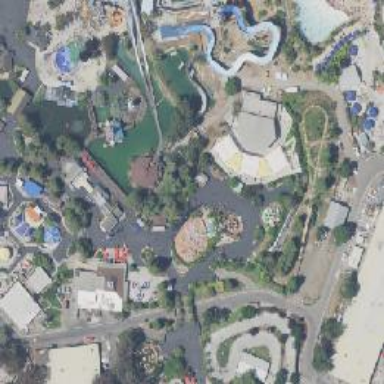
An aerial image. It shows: Water slide attraction.